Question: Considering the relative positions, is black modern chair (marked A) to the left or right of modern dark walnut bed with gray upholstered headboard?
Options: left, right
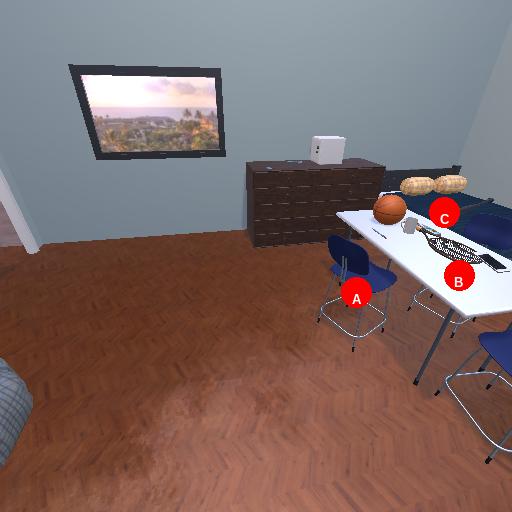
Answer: left